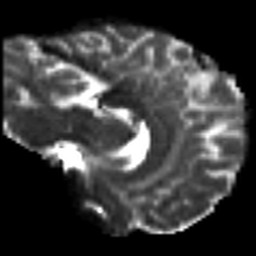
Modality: T2w
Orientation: sagittal
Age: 25
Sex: male
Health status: healthy
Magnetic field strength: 3 T
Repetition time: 8.4 s
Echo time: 0.0926 s